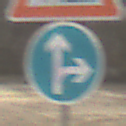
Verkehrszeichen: VorgeschriebeneFahrtrichtungGeradeausOderRechts
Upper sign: Arbeitsstelle
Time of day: MorningAfternoon
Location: Outdoor (Nature)
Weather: PartlyCloudy
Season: Winter
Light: Natural